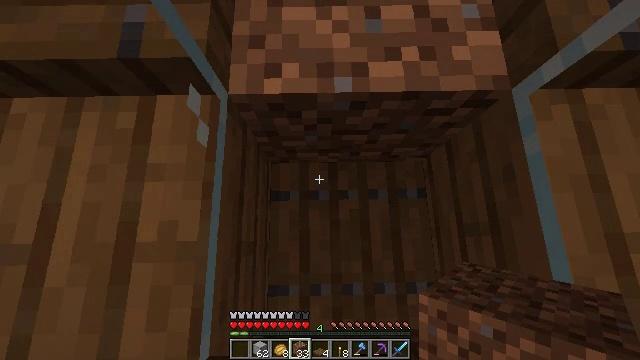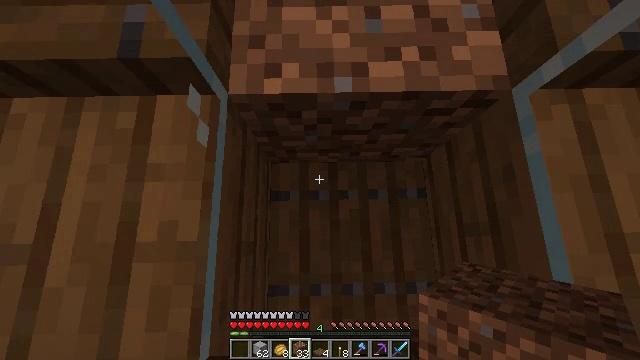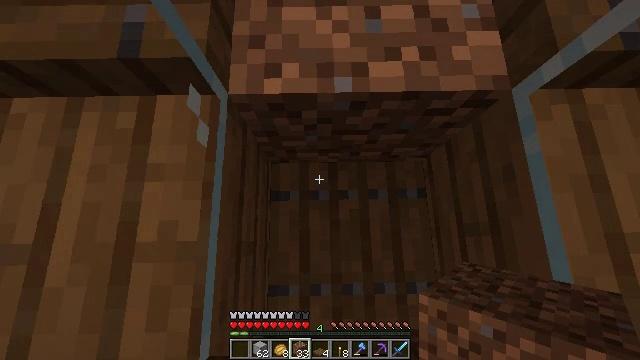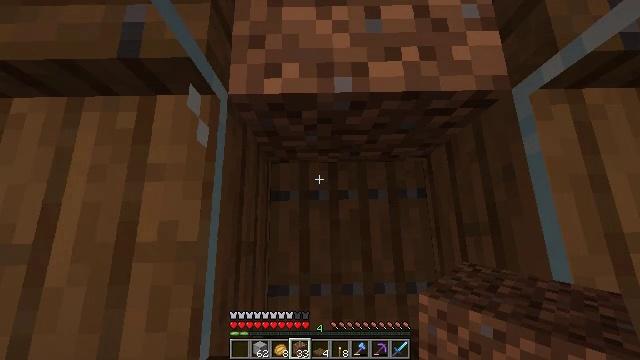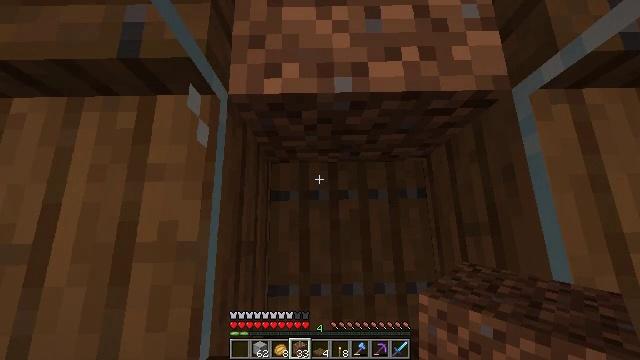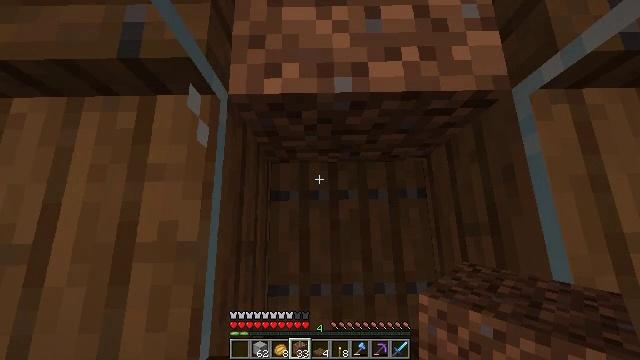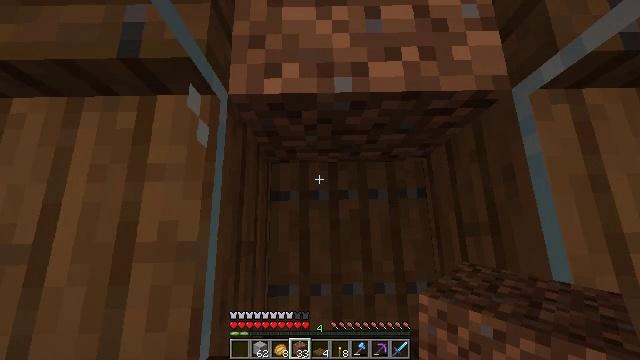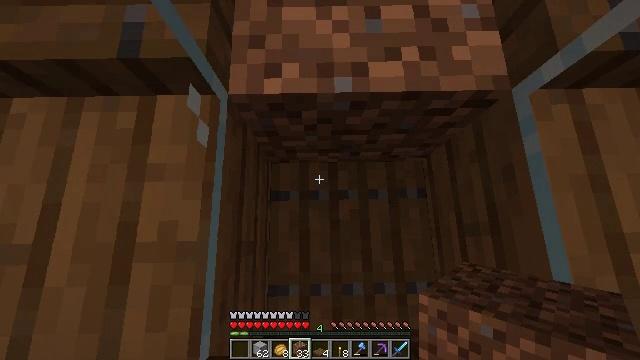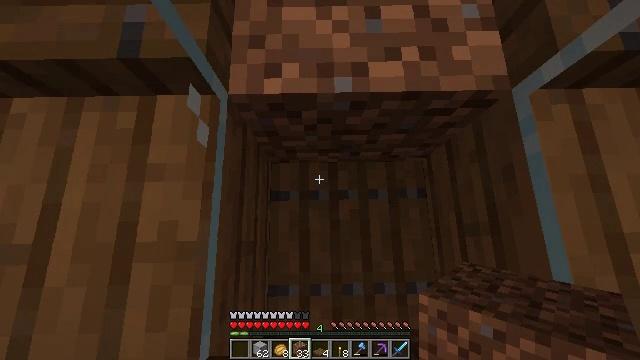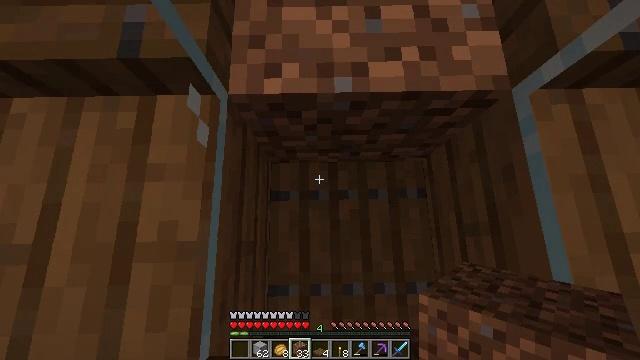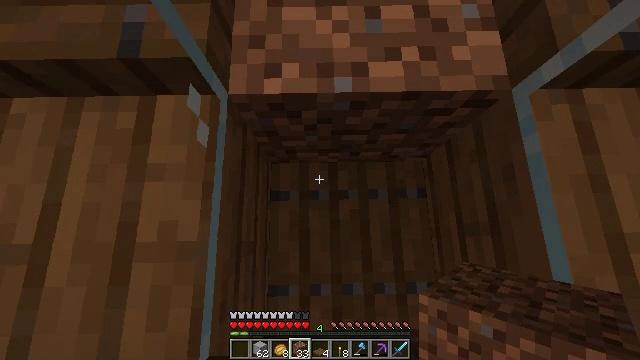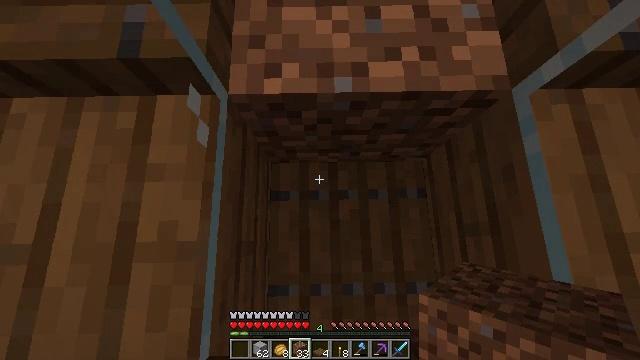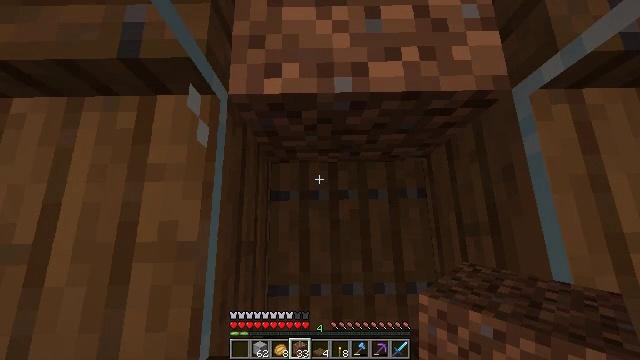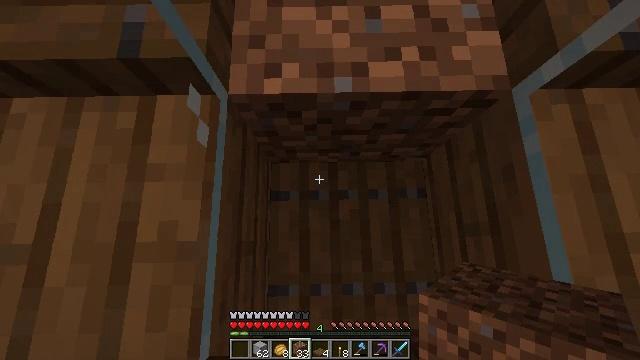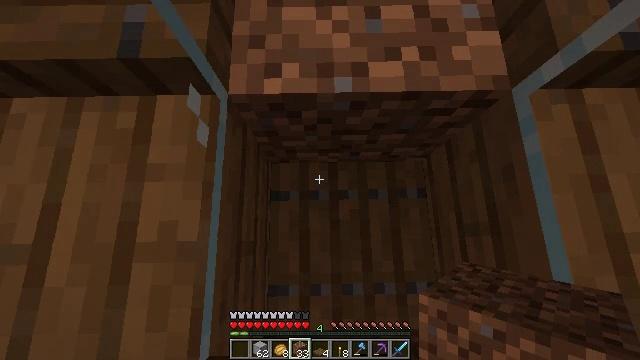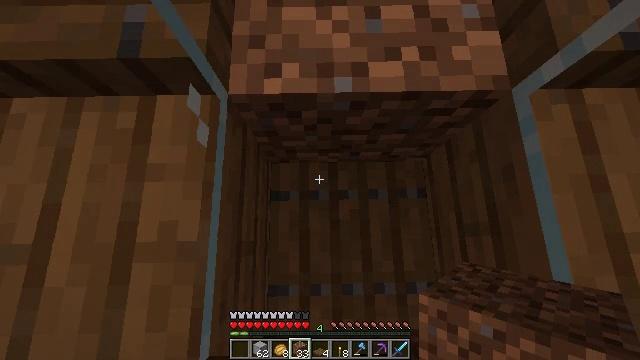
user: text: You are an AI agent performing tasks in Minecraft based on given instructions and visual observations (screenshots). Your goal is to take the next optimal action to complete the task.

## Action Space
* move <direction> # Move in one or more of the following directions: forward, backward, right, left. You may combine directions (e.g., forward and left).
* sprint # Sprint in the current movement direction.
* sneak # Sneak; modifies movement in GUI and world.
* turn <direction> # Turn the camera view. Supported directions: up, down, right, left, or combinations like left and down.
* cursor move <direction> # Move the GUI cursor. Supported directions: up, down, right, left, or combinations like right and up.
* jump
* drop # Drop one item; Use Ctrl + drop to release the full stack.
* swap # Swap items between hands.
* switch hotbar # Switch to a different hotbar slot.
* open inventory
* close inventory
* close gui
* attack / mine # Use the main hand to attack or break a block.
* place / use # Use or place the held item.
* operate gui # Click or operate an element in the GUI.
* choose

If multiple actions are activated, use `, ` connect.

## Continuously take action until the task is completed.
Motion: motion action
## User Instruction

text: Retrieve the spruce trapdoor by mining.
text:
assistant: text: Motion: no_op
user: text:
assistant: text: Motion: no_op
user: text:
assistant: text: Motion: no_op
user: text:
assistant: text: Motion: no_op
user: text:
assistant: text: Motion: no_op
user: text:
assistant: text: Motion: no_op
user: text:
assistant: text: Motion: no_op
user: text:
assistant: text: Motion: no_op
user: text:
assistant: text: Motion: no_op
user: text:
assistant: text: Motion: no_op
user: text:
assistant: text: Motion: no_op
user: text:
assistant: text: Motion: no_op
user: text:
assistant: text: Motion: no_op
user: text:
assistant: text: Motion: no_op
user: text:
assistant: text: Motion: no_op
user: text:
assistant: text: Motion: no_op
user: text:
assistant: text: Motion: no_op
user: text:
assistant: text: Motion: no_op
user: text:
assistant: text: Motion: no_op
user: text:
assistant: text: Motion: no_op
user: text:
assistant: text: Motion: no_op
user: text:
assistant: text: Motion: no_op
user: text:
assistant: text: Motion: no_op
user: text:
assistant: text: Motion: no_op
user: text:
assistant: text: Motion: no_op
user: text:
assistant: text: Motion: no_op
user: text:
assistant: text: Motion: turn up
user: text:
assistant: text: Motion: turn up
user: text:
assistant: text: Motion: turn up
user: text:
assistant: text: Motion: turn up